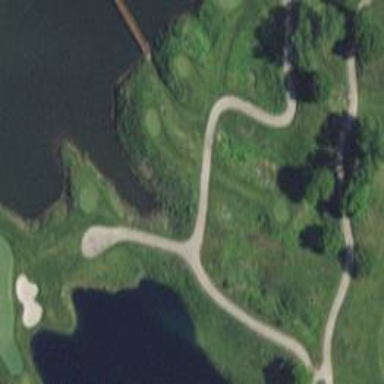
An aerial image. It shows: Path used for both walking and golf.